Question: I have written the below query.
'''
SELECT bmr_multi_price. *
FROM bmr_multi_price
INNER JOIN bmr_rooms ON bmr_rooms.resort_id = bmr_multi_price.resort_id
AND bmr_rooms.id = bmr_multi_price.room_id
'''
For this above query i have got the below result set.

But I wanted to include the below condition to achieve the above result.
'''
WHERE ( '08/02/2013' BETWEEN bmr_multi_price.from_date AND bmr_multi_price.to_date ) OR ( '08/03/2013' BETWEEN bmr_multi_price.from_date AND bmr_multi_price.to_date )
'''
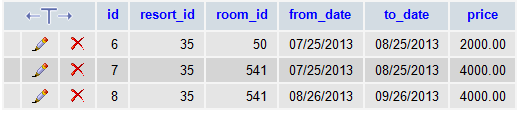
Answer: If the query isn't returning expected results, the likely explanation is that you're comparing strings, and not dates.
The MySQL <URL> function is a convenient way to convert strings in a given format into a DATE value. I'm going to guess that string represents a date in mm/dd/yyyy format, based on the values returned in the resultset.
'''
STR_TO_DATE('08/12/2013','%m/%d/%Y')
'''
If those columns are defined as character, rather that DATE, then you can convert them as well:
'''
STR_TO_DATE(bmr_multi_price.from_date,'%m/%d/%y')
'''
MySQL provides a 'DATE' datatype which makes working with dates much easier and (usually) much more efficient.